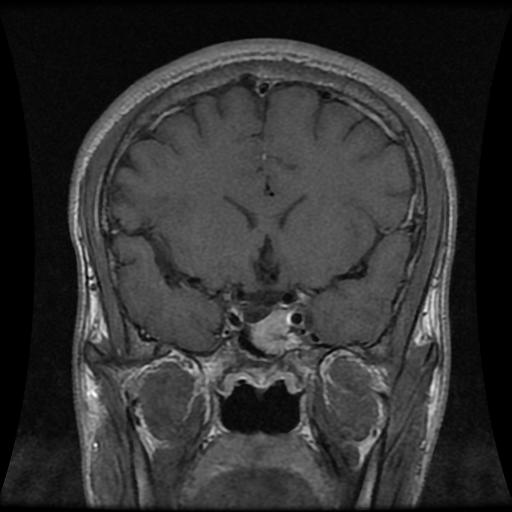
Label: pituitary